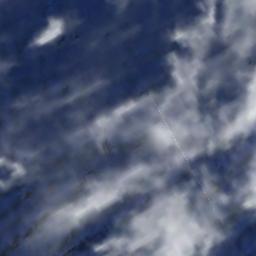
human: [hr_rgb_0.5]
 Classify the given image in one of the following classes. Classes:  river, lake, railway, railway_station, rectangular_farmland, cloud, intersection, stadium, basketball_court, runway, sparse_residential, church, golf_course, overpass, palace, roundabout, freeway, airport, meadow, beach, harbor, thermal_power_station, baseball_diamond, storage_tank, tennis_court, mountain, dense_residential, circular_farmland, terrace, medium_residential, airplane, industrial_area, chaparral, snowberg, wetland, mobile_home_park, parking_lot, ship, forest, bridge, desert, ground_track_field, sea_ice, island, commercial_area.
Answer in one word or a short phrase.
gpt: cloud